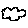
Label: cloud